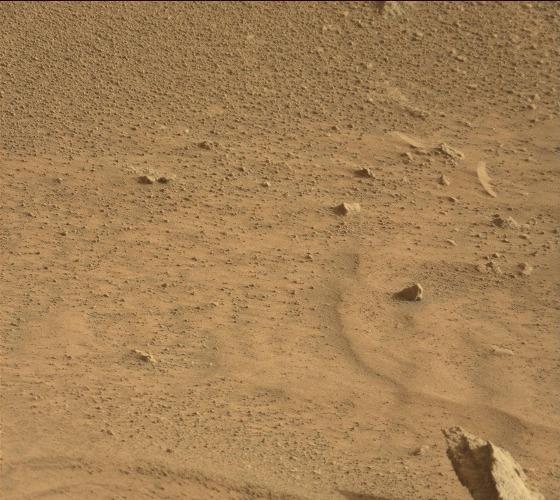
Terrain classes present: Gravel / Sand / Soil, Rock